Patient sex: F
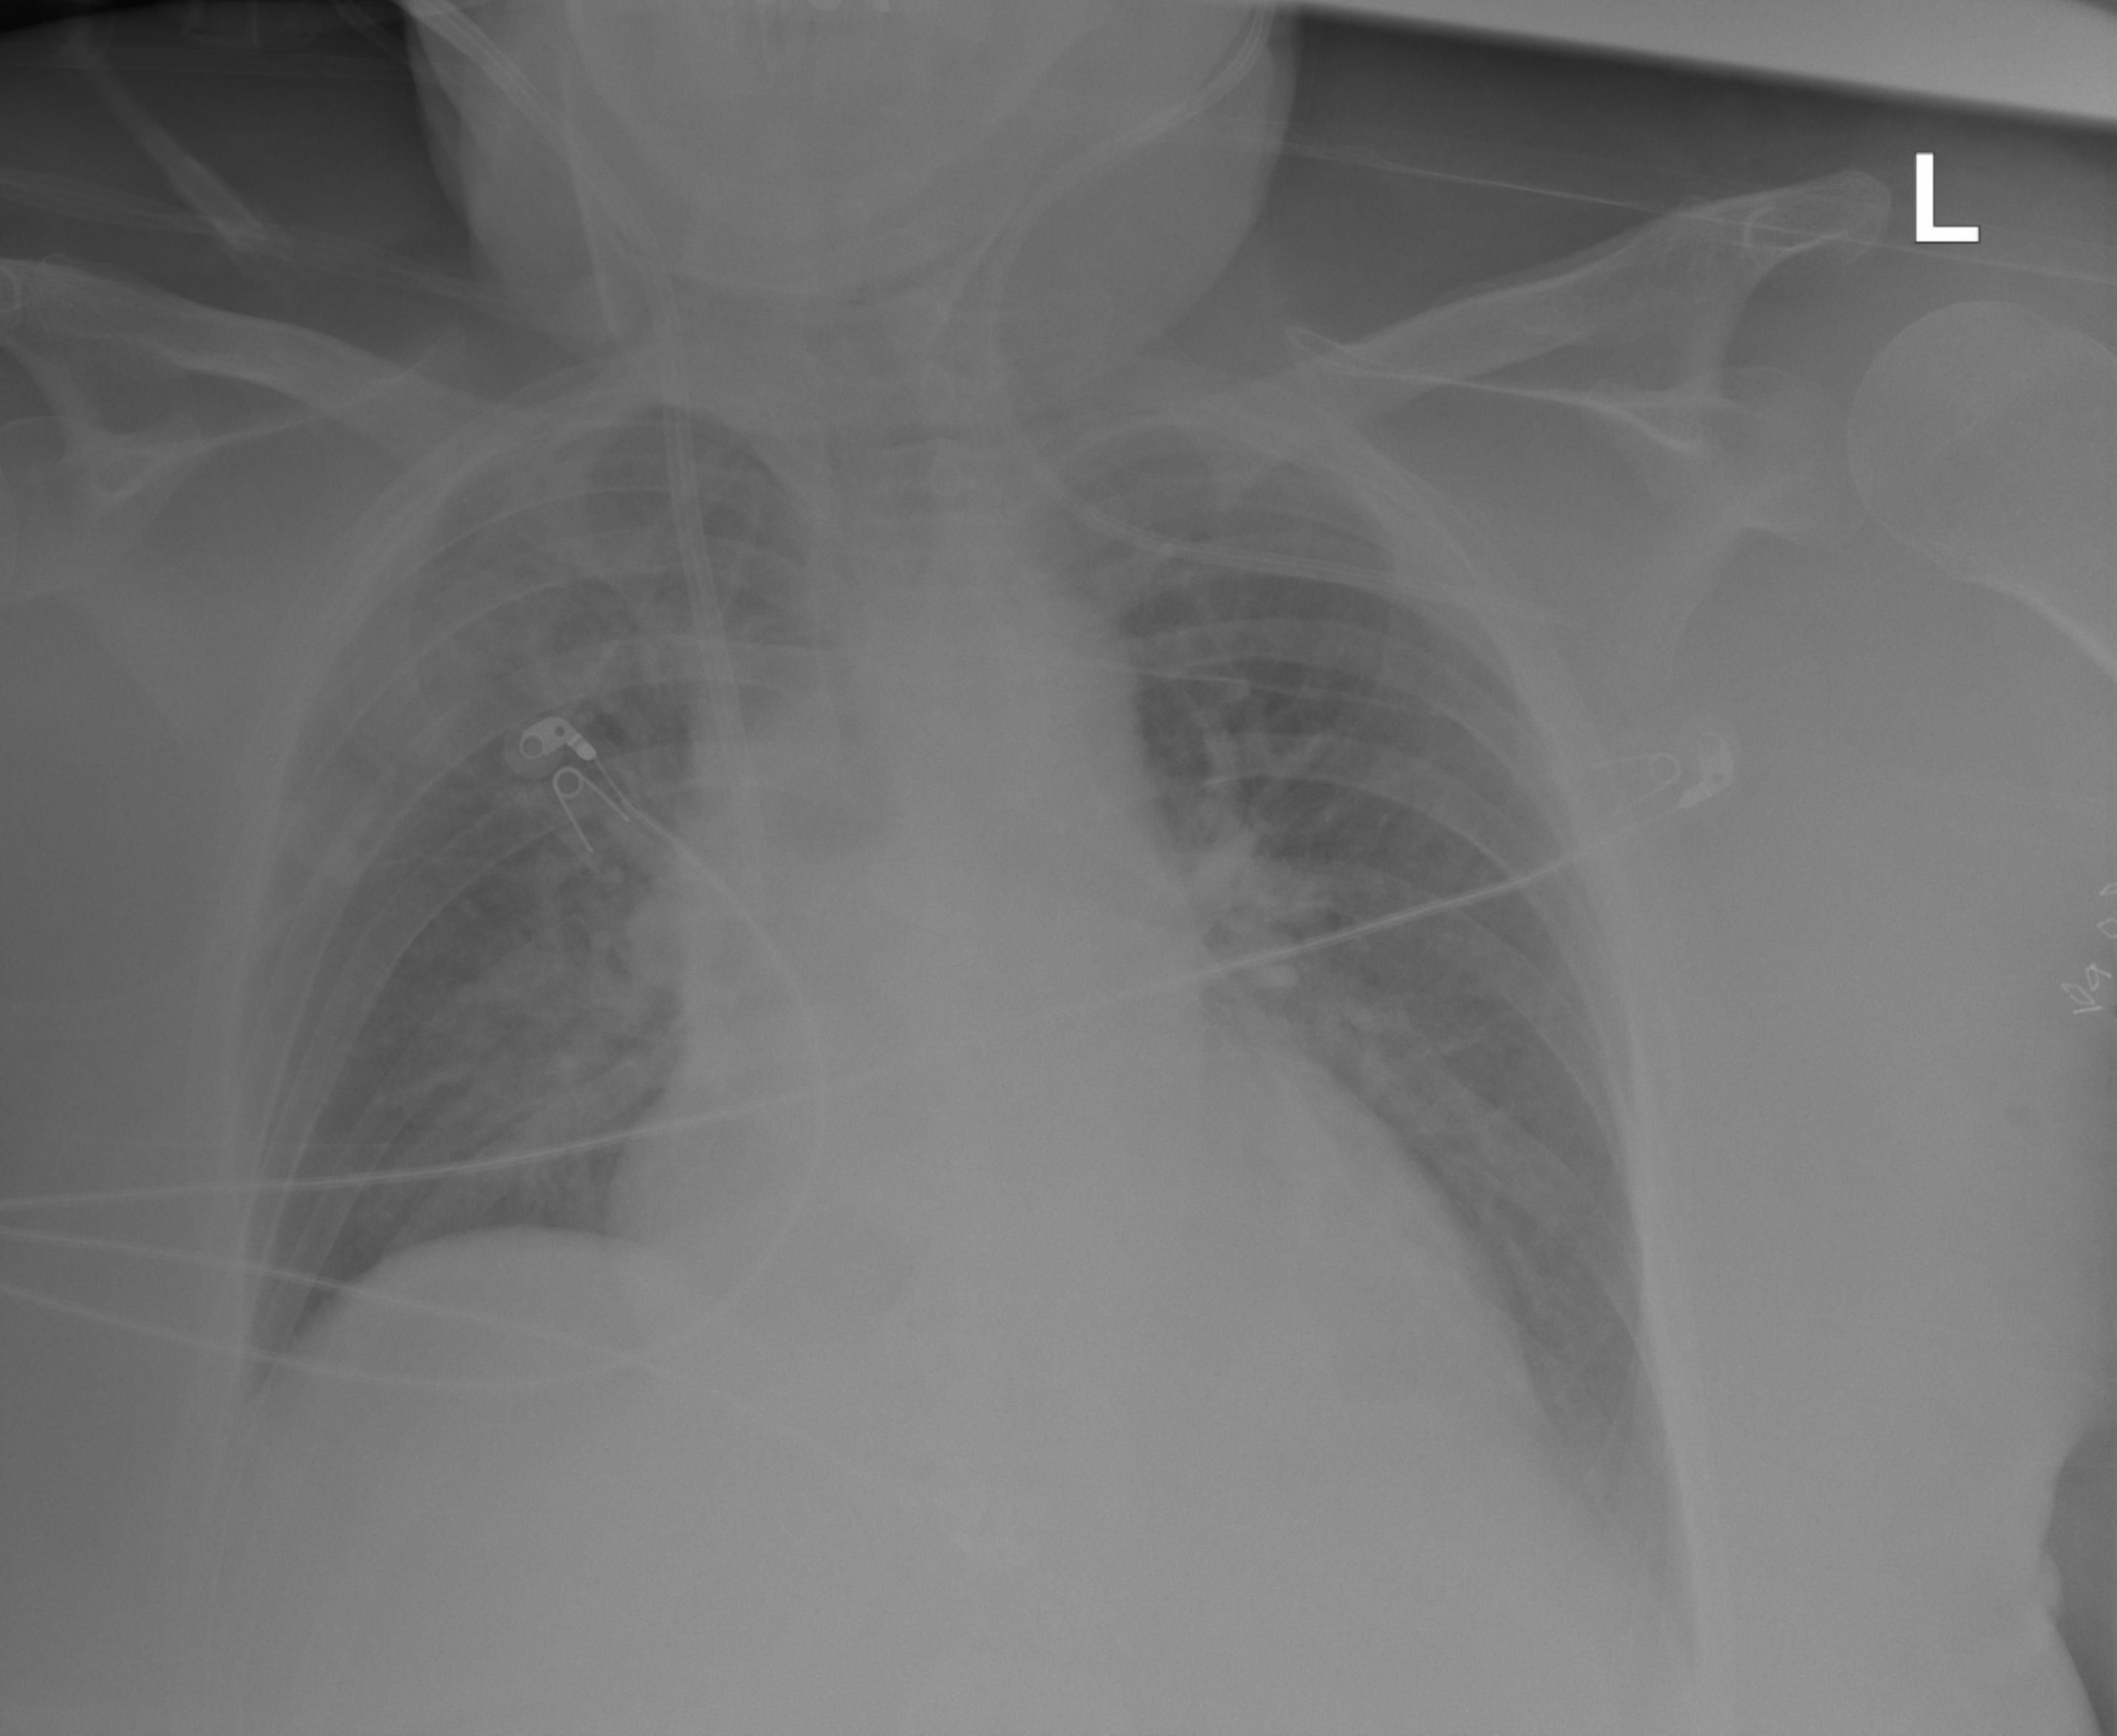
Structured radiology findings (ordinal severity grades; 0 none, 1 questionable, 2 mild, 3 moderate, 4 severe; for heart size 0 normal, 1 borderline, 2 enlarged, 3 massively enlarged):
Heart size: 2
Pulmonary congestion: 2
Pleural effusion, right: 0
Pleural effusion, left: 2
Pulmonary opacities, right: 2
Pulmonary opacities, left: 2
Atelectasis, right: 2
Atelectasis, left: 2